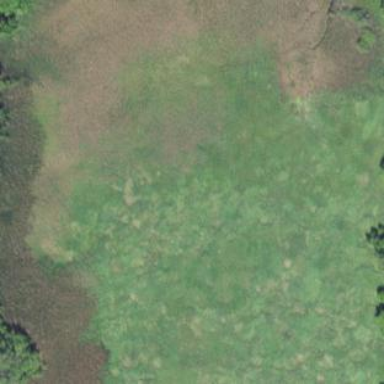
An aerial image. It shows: Marsh wetland.